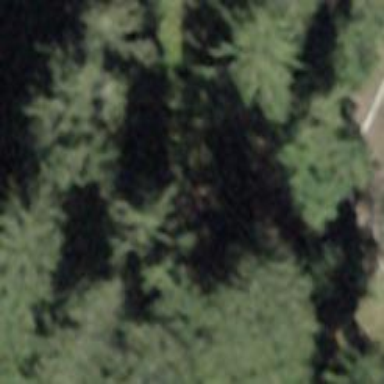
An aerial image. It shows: Forest area.